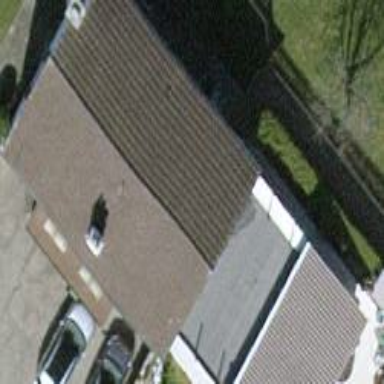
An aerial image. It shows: Semidetached house with tiled roof.